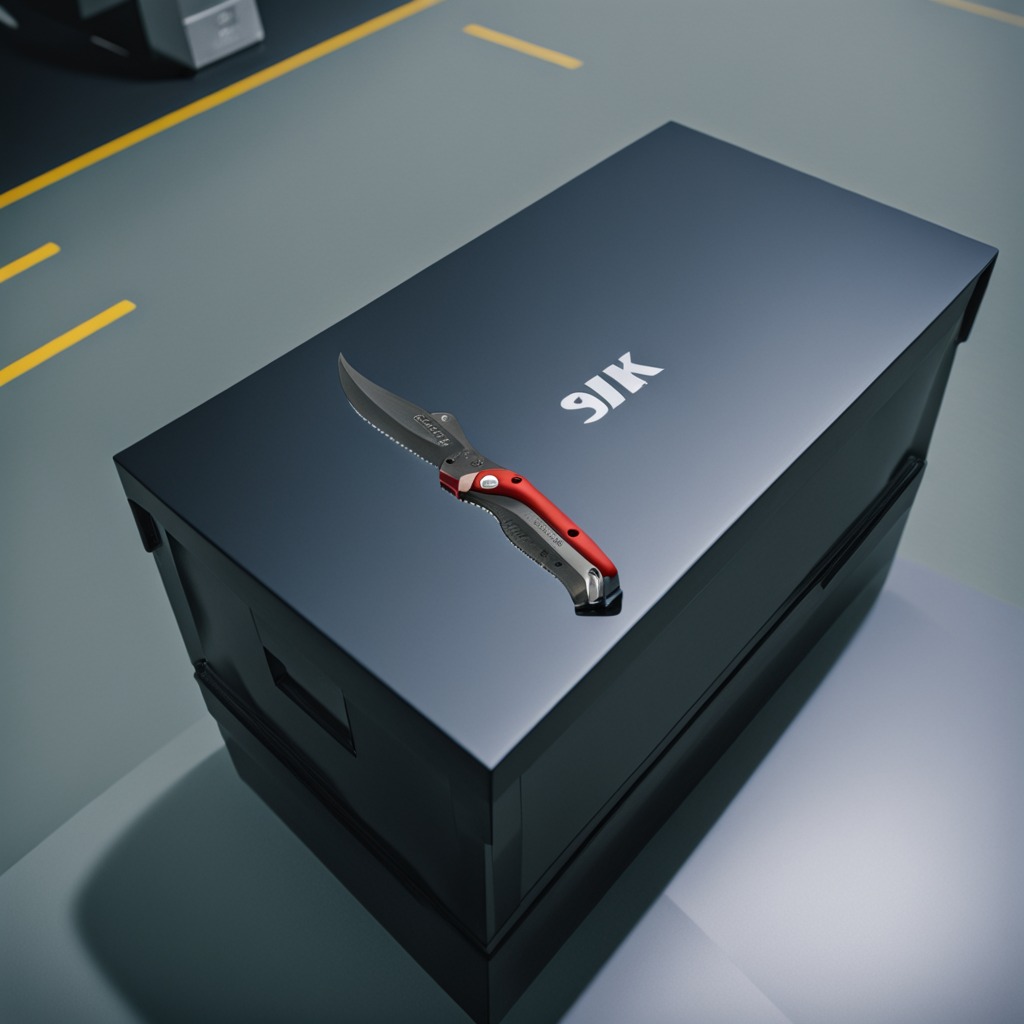
A utility knife lies on the toolbox surface in an airplane hangar workshop.